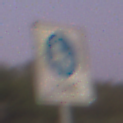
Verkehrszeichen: BeginnFussgaengerzone
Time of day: Dawn
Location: Outdoor (RoadRail)
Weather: Clear
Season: NotSpecified
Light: Natural